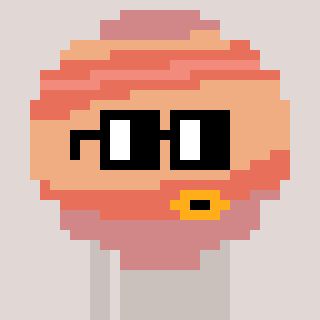
a pixel art character with square black glasses, a jupiter-shaped head and a foggrey-colored body on a warm background